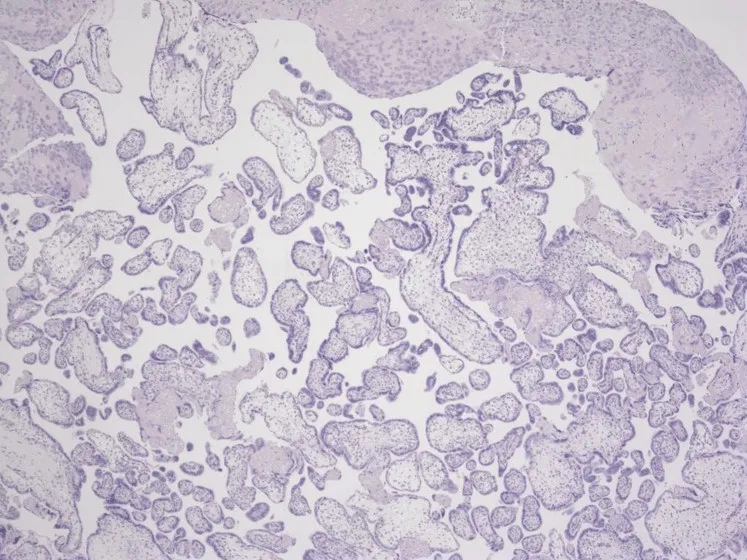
Histopathology slide from the mass resected at the terminal illum showing moderately differentiated adenocarcinoma.
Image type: pathology (h&e)